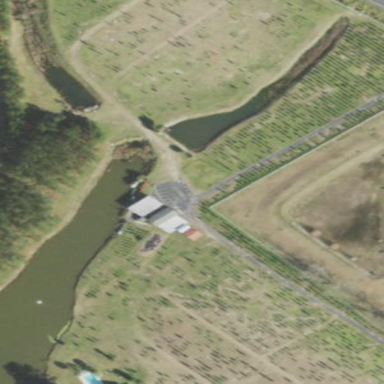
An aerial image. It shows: Plant nursery with trees.